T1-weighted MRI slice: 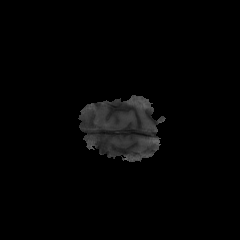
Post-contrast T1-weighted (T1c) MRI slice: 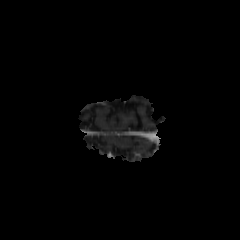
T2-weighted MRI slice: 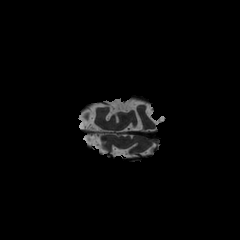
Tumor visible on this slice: no